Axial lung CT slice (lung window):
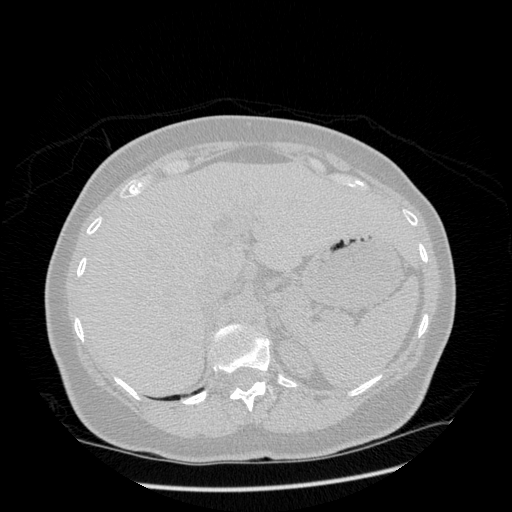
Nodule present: no